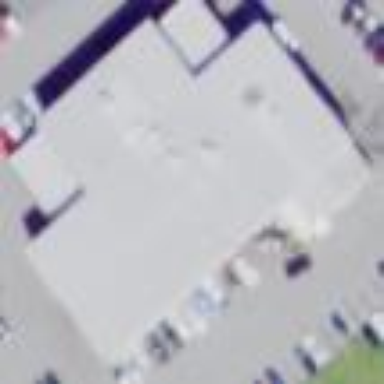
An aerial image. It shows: Building housing car shop.